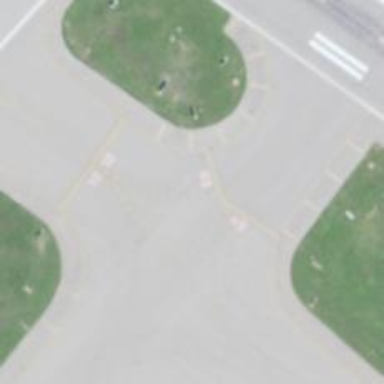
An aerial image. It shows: Image of taxiway at airport.